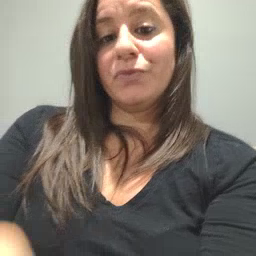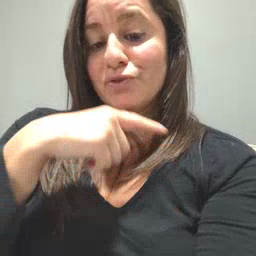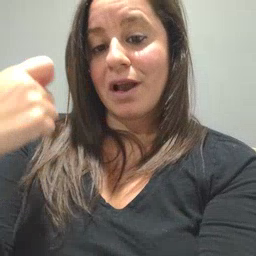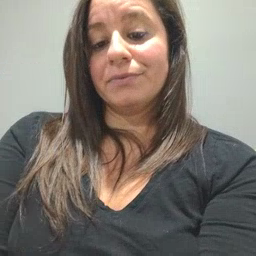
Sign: dryer